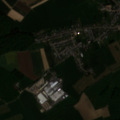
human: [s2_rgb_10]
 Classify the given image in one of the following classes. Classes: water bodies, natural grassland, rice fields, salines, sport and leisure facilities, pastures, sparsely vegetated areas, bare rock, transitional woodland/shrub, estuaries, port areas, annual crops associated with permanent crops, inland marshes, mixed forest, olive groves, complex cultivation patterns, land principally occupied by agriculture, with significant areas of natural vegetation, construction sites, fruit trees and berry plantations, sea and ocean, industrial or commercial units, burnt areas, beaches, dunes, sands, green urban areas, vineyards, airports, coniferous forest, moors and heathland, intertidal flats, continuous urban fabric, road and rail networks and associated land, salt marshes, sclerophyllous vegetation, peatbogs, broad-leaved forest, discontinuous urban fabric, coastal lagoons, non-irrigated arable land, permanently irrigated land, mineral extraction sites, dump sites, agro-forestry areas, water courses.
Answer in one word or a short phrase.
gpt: discontinuous urban fabric, pastures, complex cultivation patterns, broad-leaved forest